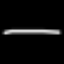
Label: line